Question: Long story short. I am creating radio buttons inside radio group. I will do filtering for my table depending on what user selects. I have one radio button checked by default. So when I try to check other button it stays checked. In fact both buttons get checked. It is so weird. Maybe that is happens because I do everything programmatically. Desing is still in progress. I just stoped here because I don't know if it is visual bug or not. I am using Kotlin for android developemnt.
Display buttons:
'''
private fun displayChoices(choices: List<FiltersList.Choice>, multipleChoice: Boolean) {
val radioGroup = RadioGroup(this)
for (choice in choices) {
val button = if (multipleChoice) {
CheckBox(this)
} else {
RadioButton(this)
}
button.apply {
layoutParams = LinearLayout.LayoutParams(
LinearLayout.LayoutParams.WRAP_CONTENT,
LinearLayout.LayoutParams.WRAP_CONTENT).apply {
setMargins(16, 8, 16, 8)
}
text = choice.display
isChecked = choice.selected
setTextColor(ResourcesCompat.getColor(resources, R.color.colorTextClicked, null))
if (Build.VERSION.SDK_INT >= Build.VERSION_CODES.LOLLIPOP) {
buttonTintList = ColorStateList.valueOf(ResourcesCompat.getColor(resources, R.color.colorButton, null))
}
}
radioGroup.addView(button)
}
filters_content.addView(radioGroup)
}
'''
My layout:
'''
<androidx.coordinatorlayout.widget.CoordinatorLayout
xmlns:android="http://schemas.android.com/apk/res/android"
xmlns:app="http://schemas.android.com/apk/res-auto"
xmlns:tools="http://schemas.android.com/tools"
android:background="@color/colorFilterBoxBackground"
android:layout_width="match_parent"
android:layout_height="match_parent"
tools:context=".FilterDialogActivity">
<ScrollView
android:layout_width="match_parent"
android:layout_height="match_parent">
<LinearLayout
android:id="@+id/filters_content"
android:layout_width="match_parent"
android:layout_height="wrap_content"
app:layout_behavior="@string/appbar_scrolling_view_behavior"
android:orientation="vertical">
</LinearLayout>
</ScrollView>
</androidx.coordinatorlayout.widget.CoordinatorLayout>
'''
The view:

I select Any Date button programmatically and it is stay selected. I get data from the server which items need to be seleced by default.
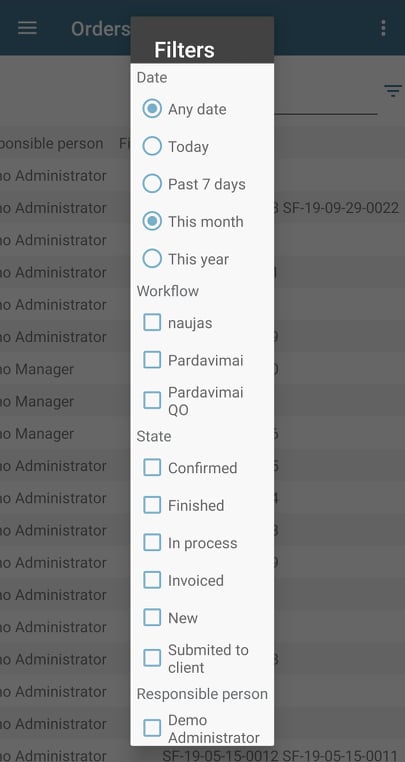
Answer: Ok so at first I thought it was because you were setting other views inside the radioGroup, as radioButtons need to be a direct child. But that wasn't the case here, The issue is when creating the radioButtons inside a radioGroup programmatically you need to assign specific id's to each radioButton.
Didn't find a doc, but I am guessing a radioGroup makes use of the button ids to make the mutually exclusive. So simple solution set an 'id' to each radioButton you are creating
As for the id you use this is what the doc mentions.
> The identifier does not have to be unique in this view's hierarchy. The identifier should be a positive number.
If its in Java you could use 'button.setId(choices.indexOf(choice)+1001);'. I'm not so good with Kotlin but i guess the Kotlin equivalent would be
'''
id = choices.indexOf(choice) + 1001 //where 1001 i just a random int I used to try avoid conflict
'''
Set an id for the buttons and that should solve your issue. Good Luck.